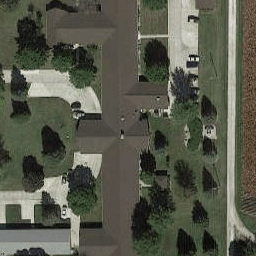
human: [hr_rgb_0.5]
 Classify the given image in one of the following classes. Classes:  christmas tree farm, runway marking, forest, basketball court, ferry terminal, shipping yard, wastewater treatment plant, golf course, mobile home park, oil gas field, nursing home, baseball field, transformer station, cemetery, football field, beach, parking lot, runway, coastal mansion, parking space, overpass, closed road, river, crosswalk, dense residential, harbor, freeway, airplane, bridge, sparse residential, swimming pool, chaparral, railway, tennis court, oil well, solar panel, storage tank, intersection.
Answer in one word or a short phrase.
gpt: nursing home